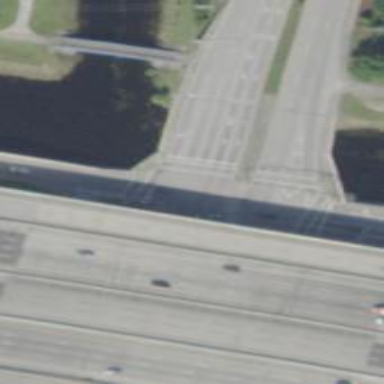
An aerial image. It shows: Secondary road with bridge.